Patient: sex M, age 46
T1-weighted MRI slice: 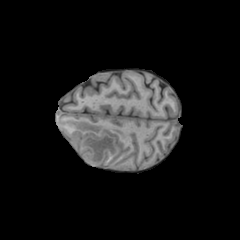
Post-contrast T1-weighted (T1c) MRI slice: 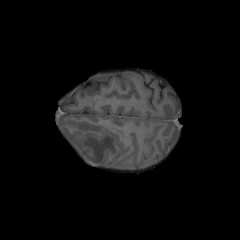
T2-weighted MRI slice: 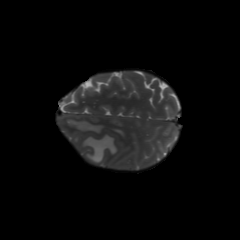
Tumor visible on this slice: yes
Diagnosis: Glioblastoma, IDH-wildtype
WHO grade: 4